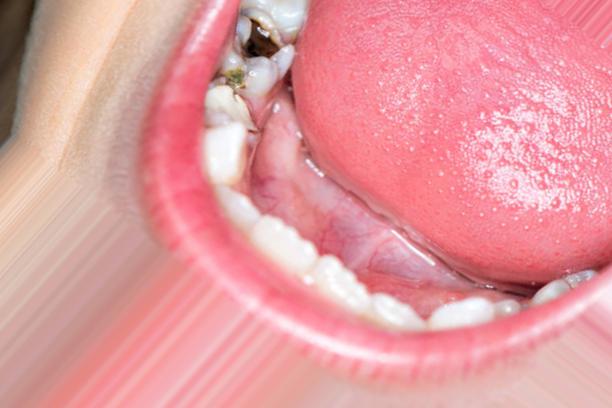
Condition: Caries